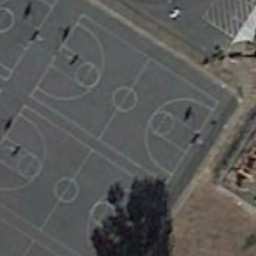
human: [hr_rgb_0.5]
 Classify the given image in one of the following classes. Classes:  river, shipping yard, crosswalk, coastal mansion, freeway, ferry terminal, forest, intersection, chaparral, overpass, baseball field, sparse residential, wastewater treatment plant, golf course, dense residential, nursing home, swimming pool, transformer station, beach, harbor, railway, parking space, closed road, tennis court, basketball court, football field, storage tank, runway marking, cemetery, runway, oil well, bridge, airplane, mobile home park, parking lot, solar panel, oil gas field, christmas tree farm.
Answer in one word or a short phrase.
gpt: basketball court